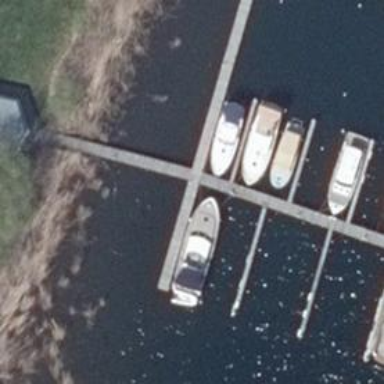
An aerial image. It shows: Man-made pier.